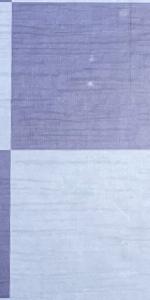
Label: Empty